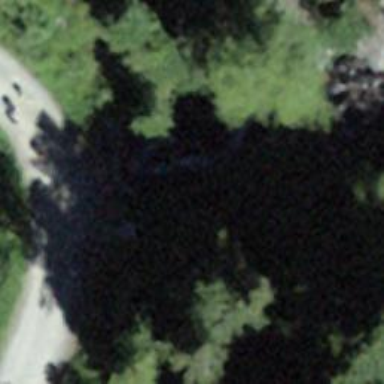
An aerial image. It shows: Track road with grade2 bridge.